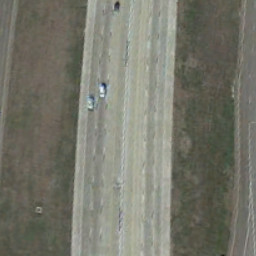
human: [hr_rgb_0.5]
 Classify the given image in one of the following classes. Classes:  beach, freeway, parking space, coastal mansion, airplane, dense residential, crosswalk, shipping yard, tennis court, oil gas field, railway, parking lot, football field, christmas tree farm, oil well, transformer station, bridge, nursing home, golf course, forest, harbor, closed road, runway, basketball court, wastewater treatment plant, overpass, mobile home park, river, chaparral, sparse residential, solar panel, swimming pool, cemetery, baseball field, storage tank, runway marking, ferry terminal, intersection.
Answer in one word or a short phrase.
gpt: freeway